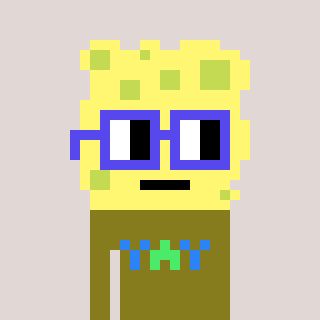
a pixel art character with square blue glasses, a sponge-shaped head and a gunk-colored body on a warm background